Field crop: maize
Growth stage: 1
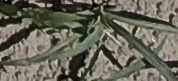
Species: sorghum